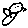
Label: bird